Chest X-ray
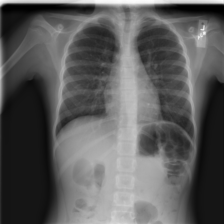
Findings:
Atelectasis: negative
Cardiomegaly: negative
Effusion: negative
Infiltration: negative
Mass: negative
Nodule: negative
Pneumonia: negative
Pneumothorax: negative
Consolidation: negative
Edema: negative
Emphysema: negative
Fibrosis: negative
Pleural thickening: negative
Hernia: negative